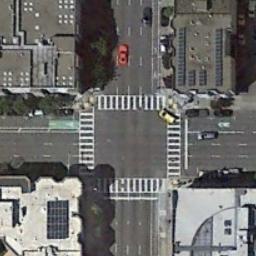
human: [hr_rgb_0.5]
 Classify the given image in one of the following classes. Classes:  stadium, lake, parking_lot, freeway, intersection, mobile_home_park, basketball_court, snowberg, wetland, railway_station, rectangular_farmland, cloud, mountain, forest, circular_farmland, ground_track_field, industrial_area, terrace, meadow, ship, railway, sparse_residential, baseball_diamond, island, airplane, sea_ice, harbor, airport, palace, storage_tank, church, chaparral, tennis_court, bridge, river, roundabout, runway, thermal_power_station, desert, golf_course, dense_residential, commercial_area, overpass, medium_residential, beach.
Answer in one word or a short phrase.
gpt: intersection